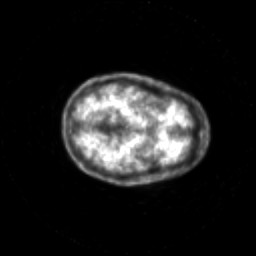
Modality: PET
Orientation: axial
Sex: female
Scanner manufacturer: siemens